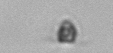
Label: Pyramimonas